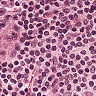
Metastatic tissue present: no